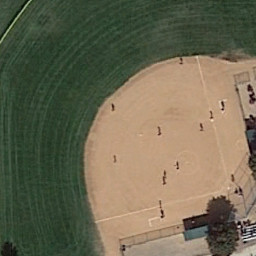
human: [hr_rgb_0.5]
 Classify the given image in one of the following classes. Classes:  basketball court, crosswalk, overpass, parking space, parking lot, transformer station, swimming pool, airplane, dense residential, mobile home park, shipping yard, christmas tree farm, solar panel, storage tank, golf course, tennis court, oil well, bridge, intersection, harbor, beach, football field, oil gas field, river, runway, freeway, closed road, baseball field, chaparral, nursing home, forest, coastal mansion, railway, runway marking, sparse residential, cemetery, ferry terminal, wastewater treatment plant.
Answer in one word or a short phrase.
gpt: baseball field